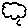
Label: cloud